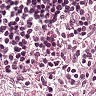
Metastatic tissue present: no